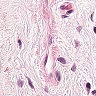
Metastatic tissue present: no